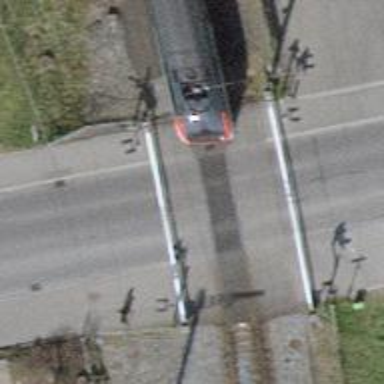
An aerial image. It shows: Level crossing with double half barrier.